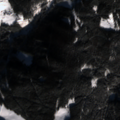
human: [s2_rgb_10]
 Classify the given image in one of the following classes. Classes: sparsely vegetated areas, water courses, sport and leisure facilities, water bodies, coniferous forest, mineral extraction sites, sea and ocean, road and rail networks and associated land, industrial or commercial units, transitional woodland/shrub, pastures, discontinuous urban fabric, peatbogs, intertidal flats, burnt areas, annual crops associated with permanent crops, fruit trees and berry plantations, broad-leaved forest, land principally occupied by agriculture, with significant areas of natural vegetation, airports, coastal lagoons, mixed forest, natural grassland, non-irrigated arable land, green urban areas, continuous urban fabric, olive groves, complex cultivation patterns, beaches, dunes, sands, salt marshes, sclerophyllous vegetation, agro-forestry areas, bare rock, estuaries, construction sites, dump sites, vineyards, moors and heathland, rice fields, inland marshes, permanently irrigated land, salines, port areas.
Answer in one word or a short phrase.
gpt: pastures, coniferous forest